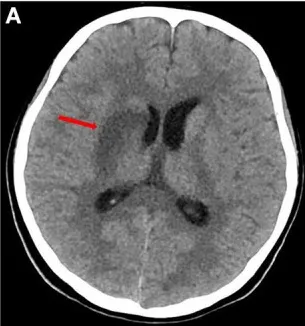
Head CT of the patient (A) the red arrow indicates infarction of the right basal ganglia.
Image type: radiology (ct)